Question: I just installed OpenCV 2.4 from source on Ubuntu 12.04. I'm trying to use a Python script to write the first frame of a video to a PNG image, but I'm getting some bizarre results. Here's the code:
'''
import numpy as np
import cv
import cv2
import sys
video = cv.CaptureFromFile(sys.argv[1])
frame = cv.QueryFrame(video)
proxy = cv.CreateImage(cv.GetSize(frame), 8, 1)
cv.CvtColor(frame, proxy, cv.CV_BGR2GRAY)
a = np.asarray(cv.GetMat(proxy))
cv2.imwrite('image.png', a)
'''
Problem is, the image comes out looking like this:

These are AVI files and otherwise seem to be fine. Any ideas?
Apologies, here is the ffmpeg version information:
'''
ffmpeg version 0.10.2-4:0.10.2-0ubuntu0jon1
built on Mar 18 2012 09:59:38 with gcc 4.6.3
configuration: --extra-version='4:0.10.2-0ubuntu0jon1' --arch=amd64 --prefix=/usr --libdir=/usr/lib/x86_64-linux-gnu --disable-stripping --enable-vdpau --enable-bzlib --enable-libgsm --enable-libschroedinger --enable-libspeex --enable-libtheora --enable-libvorbis --enable-pthreads --enable-zlib --enable-libvpx --enable-runtime-cpudetect --enable-libfreetype --enable-vaapi --enable-frei0r --enable-gpl --enable-postproc --enable-x11grab --enable-librtmp --enable-libvo-aacenc --enable-version3 --enable-libvo-amrwbenc --enable-version3 --enable-libdc1394 --shlibdir=/usr/lib/x86_64-linux-gnu --enable-shared --disable-static
libavutil 51. 35.100 / 51. 35.100
libavcodec 53. 61.100 / 53. 61.100
libavformat 53. 32.100 / 53. 32.100
libavdevice 53. 4.100 / 53. 4.100
libavfilter 2. 61.100 / 2. 61.100
libswscale 2. 1.100 / 2. 1.100
libswresample 0. 6.100 / 0. 6.100
libpostproc 52. 0.100 / 52. 0.100
'''
In my own troubleshooting, I upgraded ffmpeg from the default 12.04 ubuntu version to the one you see in Edit #1 above. This seems to have changed things a little bit: the video which generated the frame in this question now seems to work fine, but larger videos still present with corrupted bottom halves (or bottom thirds, or fourths). Even larger videos actually segfault entirely. I'm not really sure what to make of this, other than--yet again--faulty or missing codecs. It segfaults right on the 'QueryFrame' step.
I changed the code to make exclusive use of the cv2 interface (as per a link in one of the comments below). Now, 'video.retrieve()' always returns 'False' and no image is written.
I ran the following command on the video before using the new cv2 interface to read the video frames:
'''
ffmpeg -sameq -i normal.avi p_normal.avi
'''
The output of the command looked ok except for this one line following the initialization of ffmpeg and its description of the input:
> Incompatible pixel format 'pal8' for codec 'mpeg4', auto-selecting
format 'yuv420p'
Here's the full output of the command:
'''
Input #0, avi, from 'normal.avi':
Duration: 00:01:37.60, start: 0.000000, bitrate: 1312 kb/s
Stream #0:0: Video: rawvideo, pal8, 128x256, 5 tbr, 5 tbn, 5 tbc
Incompatible pixel format 'pal8' for codec 'mpeg4', auto-selecting format 'yuv420p'
[buffer @ 0x11a0f80] w:128 h:256 pixfmt:pal8 tb:1/<PHONE> sar:0/1 sws_param:
[buffersink @ 0x11a1380] auto-inserting filter 'auto-inserted scale 0' between the filter 'src' and the filter 'out'
[scale @ 0x1197da0] w:128 h:256 fmt:pal8 -> w:128 h:256 fmt:yuv420p flags:0x4
Output #0, avi, to 'p_normal.avi':
Metadata:
ISFT : Lavf53.32.100
Stream #0:0: Video: mpeg4 (FMP4 / 0x34504D46), yuv420p, 128x256, q=2-31, 200 kb/s, 5 tbn, 5 tbc
Stream mapping:
Stream #0:0 -> #0:0 (rawvideo -> mpeg4)
Press [q] to stop, [?] for help
frame= 488 fps= 0 q=0.0 Lsize= 1497kB time=00:01:37.60 bitrate= 125.6kbits/s
video:1480kB audio:0kB global headers:0kB muxing overhead 1.165352%
'''
Most importantly, the Python OpenCV code to read the frame (using the cv2 interface) still returns False (same behavior as before).
I have so far followed the instructions <URL>' returns False. In attempting to recompile OpenCV 2.4 from source, I am getting the following error during compilation:
'''
Linking CXX shared library ../../lib/libopencv_highgui.so
/usr/bin/ld: /usr/local/lib/libavcodec.a(avpacket.o): relocation R_X86_64_32S against 'av_destruct_packet' can not be used when making a shared object; recompile with -fPIC
/usr/local/lib/libavcodec.a: could not read symbols: Bad value
'''
If I recompile x264, libvpx, and ffmpeg with the '--enable-pic' flag, OpenCV compilation still fails, this time with ('kdbwin.o', '.rodata') instead of ('avpacket.o', 'av_destruct_packet') respectively in the snippet above.
Fixed the above error by adding '--enable-shared' to the configuration options of libvpx and ffmpeg. OpenCV recompiled and built successfully, and ffmpeg worked just fine. Sadly, after running the previous command ('ffmpeg -sameq -i normal.avi p_normal.avi'), my script couldn't retrieve any frames; the flag returned was still False. Any further ideas?
Here's the latest script I'm using.
'''
import numpy as np
import cv2
import sys
video = cv2.VideoCapture(sys.argv[1])
flag, frame = video.retrieve()
if not flag:
print 'Error'
quit()
proxy = cv2.cvtColor(frame, cv2.COLOR_BGR2GRAY)
cv2.imwrite('image.png', proxy)
'''
Got it! Here's what the code should be:
'''
import numpy as np
import cv2
import sys
video = cv2.VideoCapture(sys.argv[1])
if video.grab():
flag, frame = video.retrieve()
if not flag:
print 'Error'
quit()
proxy = cv2.cvtColor(frame, cv2.COLOR_BGR2GRAY)
cv2.imwrite('image.png', proxy)
'''
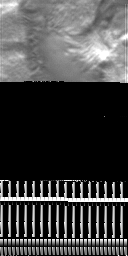
Answer: Most likely the problem is with ffmpeg and the used video codec. Could you share one of these videos? then we can check the codec and see what's wrong. Also we don't know what ffmpeg version you've got on your system.
Just side note, why are you mixing the cv and cv2 interfaces? the code would look better by using just the cv2 interface.
I forgot to mention, I tested the code, so certainly the problem isn't in the code.
It's likely the problem is with ffmpeg not being able to handle your videos. Without testing the videos in question it's hard to say. You can give the cv2 interface a try, <URL> is what you should use to grab frames from a video file.
I had a look at the video, it seems the way OpenCV uses ffmpeg has a problem with your video. A quick workaround is to process your videos with ffmpeg before opening by OpenCV. 'ffmpeg -sameq -i normal.avi p_norma.avi' gives you a video, 'p_norma.avi', that you can process by OpenCV without problem. For 'normal.avi':
'''
Selected video codec: [rawbgr8flip] vfm: raw (RAW BGR8)
'''
and for the generated video 'p_norma.avi':
'''
Selected video codec: [ffodivx] vfm: ffmpeg (FFmpeg MPEG-4)
'''
Hence, the generated video is about 10 times smaller. Would that be a possible solution for you?